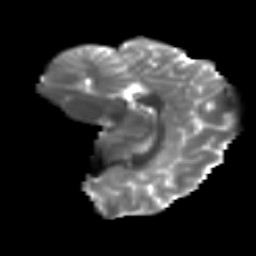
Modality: T2w
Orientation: sagittal
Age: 12
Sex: female
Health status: ill
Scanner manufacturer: ge
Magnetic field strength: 3 T
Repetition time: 6.752 s
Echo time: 0.079 s